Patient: sex F, age 59
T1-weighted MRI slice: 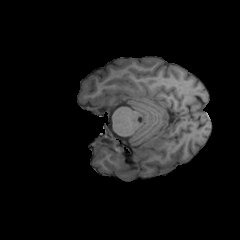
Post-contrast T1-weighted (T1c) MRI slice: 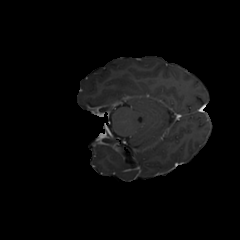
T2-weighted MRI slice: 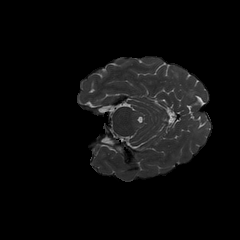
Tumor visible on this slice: no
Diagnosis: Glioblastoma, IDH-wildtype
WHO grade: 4